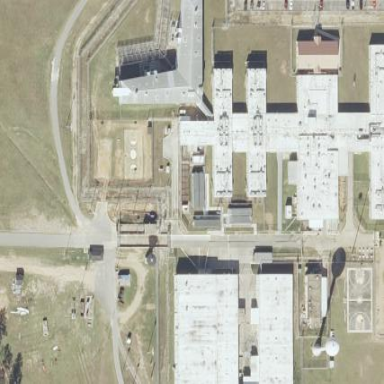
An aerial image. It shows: Prison building.